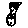
Label: fish